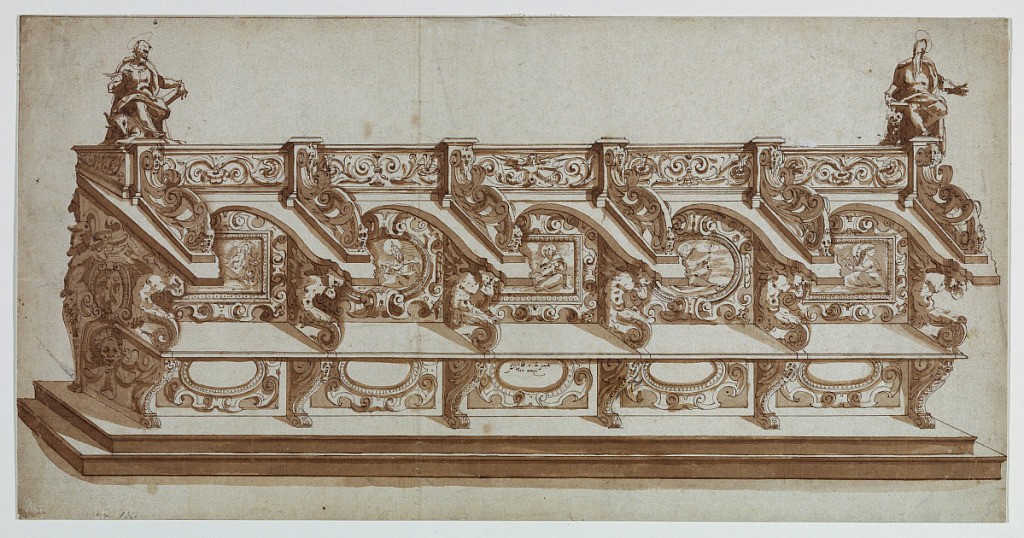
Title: Design for Five Choir Stalls
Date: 1580
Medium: Pen and ink, brush and bistre wash on paper
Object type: Drawing
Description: The main decoration consists of escutcheons. Those in the bottom row are empty, except for the central one, in which is written: "questo e la parte/din anzi." St. Jerome, a Pope, St. Francis, Bishops are represented over the seats. Upon the back corners are statues of St. Luke, at left, St. Mark, at right.